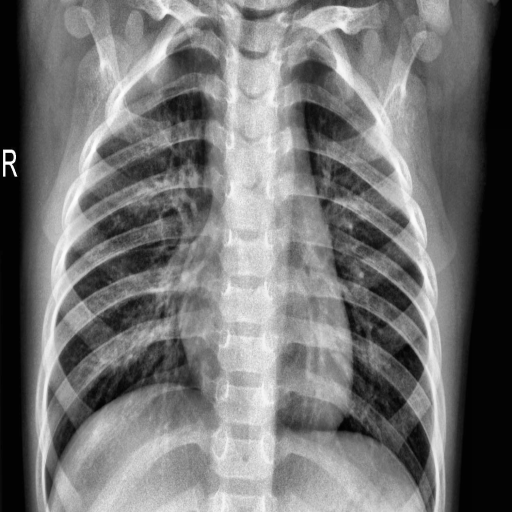
Finding: NORMAL